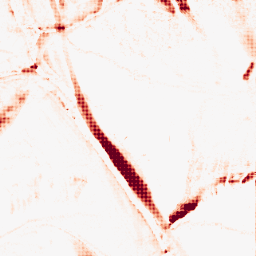
Category: morphological
Decomposition family: morphological_ellipse
Decomposition parameters: operation: opening
width: 10
height: 30
Upsampling method: sinc_hamming
Upsampling parameters: scale: 8
kernel_size: 8
Upsampling scale: 8